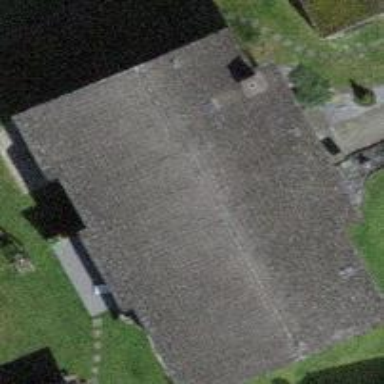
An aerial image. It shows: Building with tiled roof.